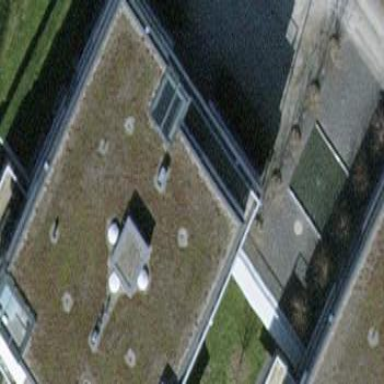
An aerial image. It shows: Terrace building.